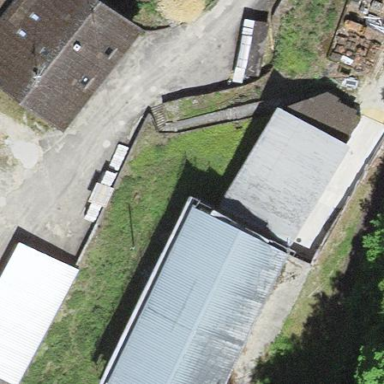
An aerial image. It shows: Farm auxiliary building.